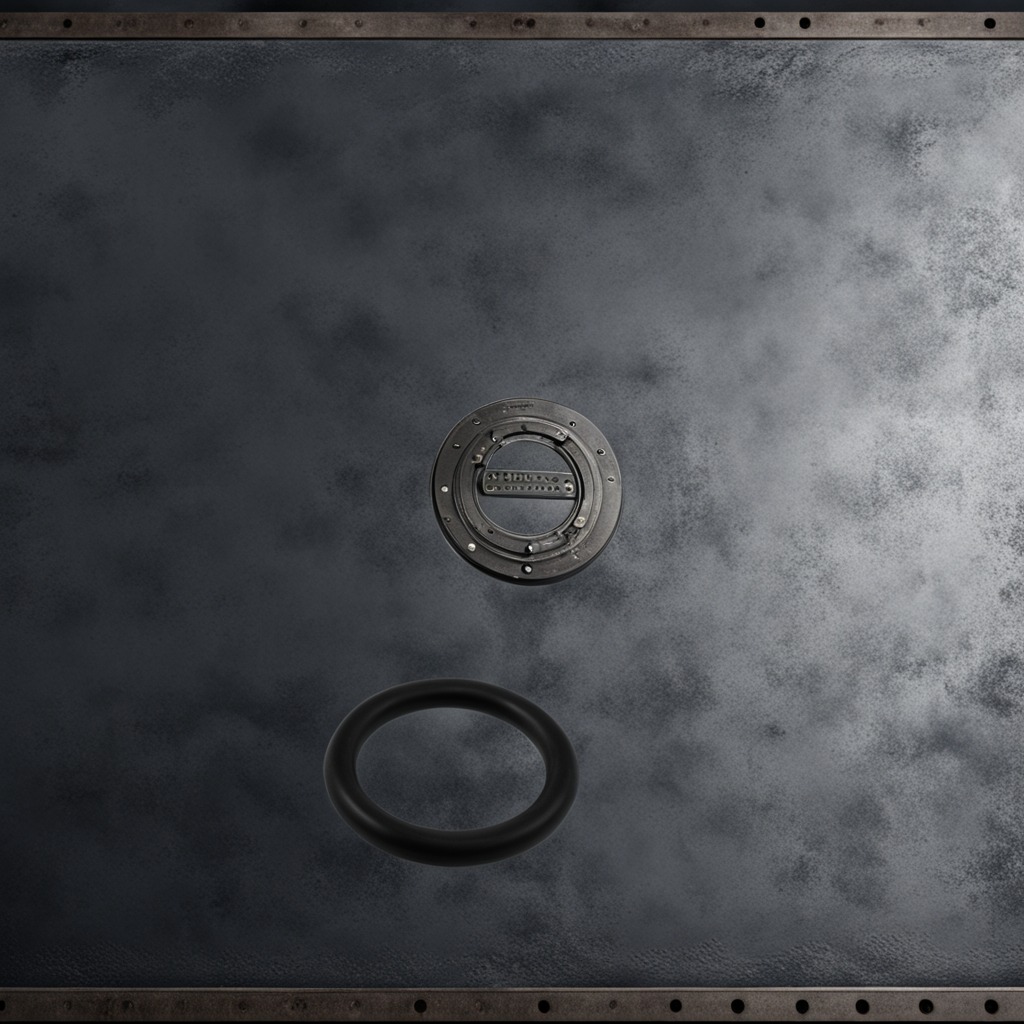
A rubber O-ring is lying on the cold steel table in a mining workshop.